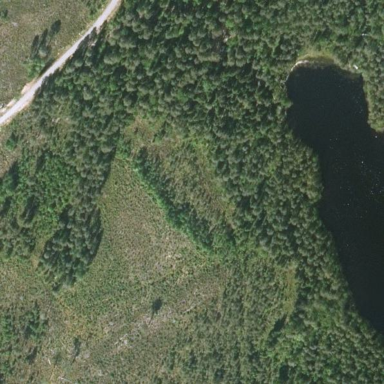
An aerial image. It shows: Swampy wetland area.